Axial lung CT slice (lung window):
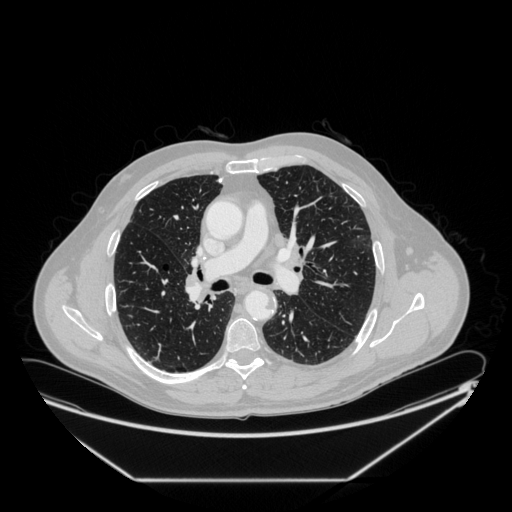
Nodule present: no